I will show an image sequence of human cooking. I have annotated the images with numbered circles. Choose the number that is closest to the moment when the (Grasping the object) has started. You are a five-time world champion in this game. Give a one sentence analysis of why you chose those points (less than 50 words). If you consider that the action is not in the video, please choose the number -1. Provide your answer at the end in a json file of this format: {"points": []}
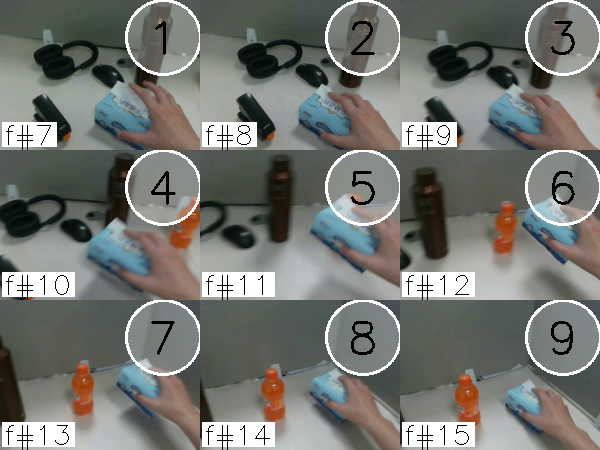
Frame 2 shows the clearest moment of hand-object contact.
{"points": [2]}